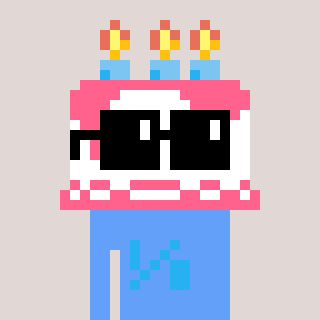
a pixel art character with square black sunglasses, a cake-shaped head and a blue-colored body on a warm background